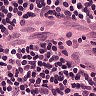
Metastatic tissue present: yes